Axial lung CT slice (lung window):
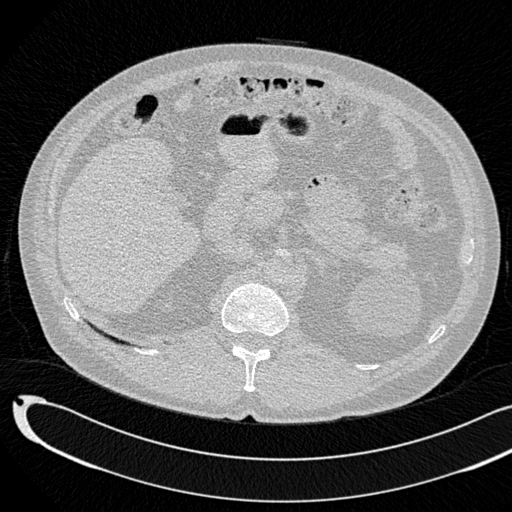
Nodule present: no